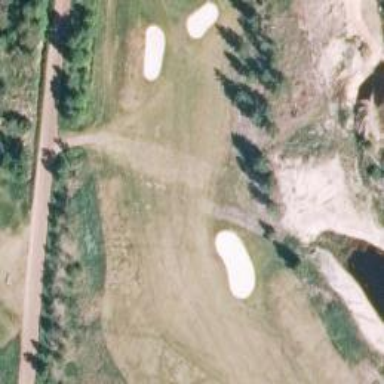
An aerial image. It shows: Golf hole.